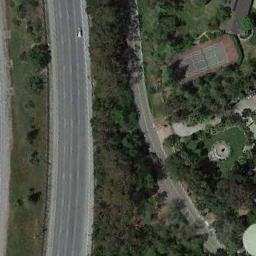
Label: tennis_court